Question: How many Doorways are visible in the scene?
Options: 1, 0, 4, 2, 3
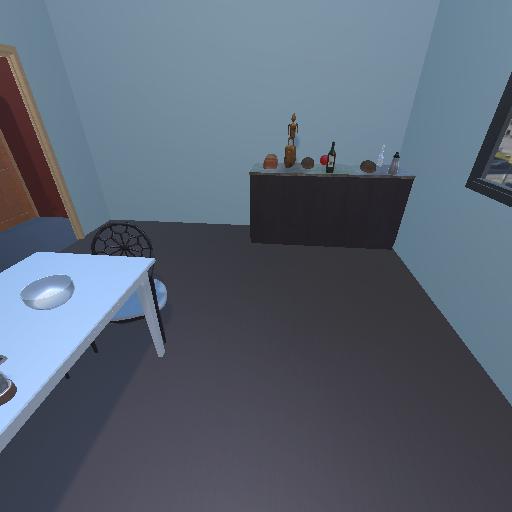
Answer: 1